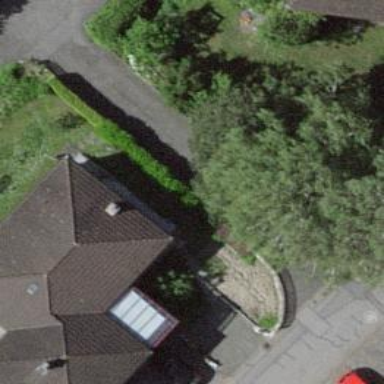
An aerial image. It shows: Hedge acting as barrier.